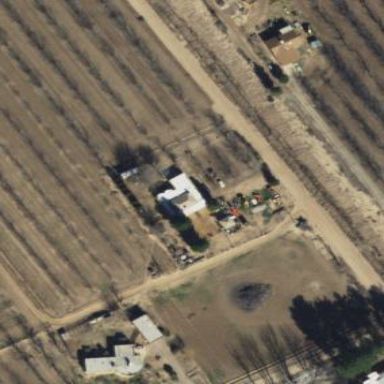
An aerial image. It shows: Orchard.